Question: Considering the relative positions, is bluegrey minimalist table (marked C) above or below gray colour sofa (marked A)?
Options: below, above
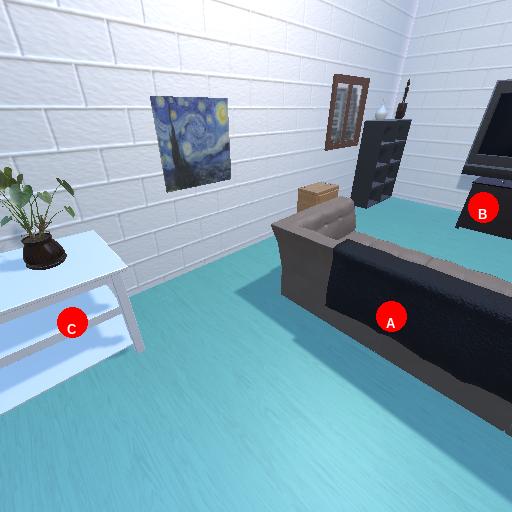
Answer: below